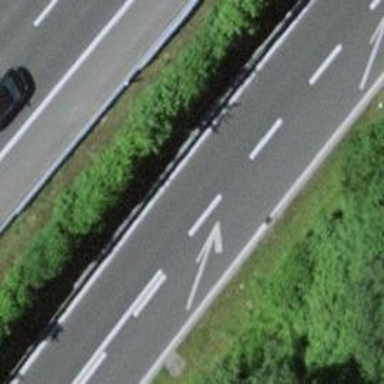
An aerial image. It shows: Asphalt motorway link.